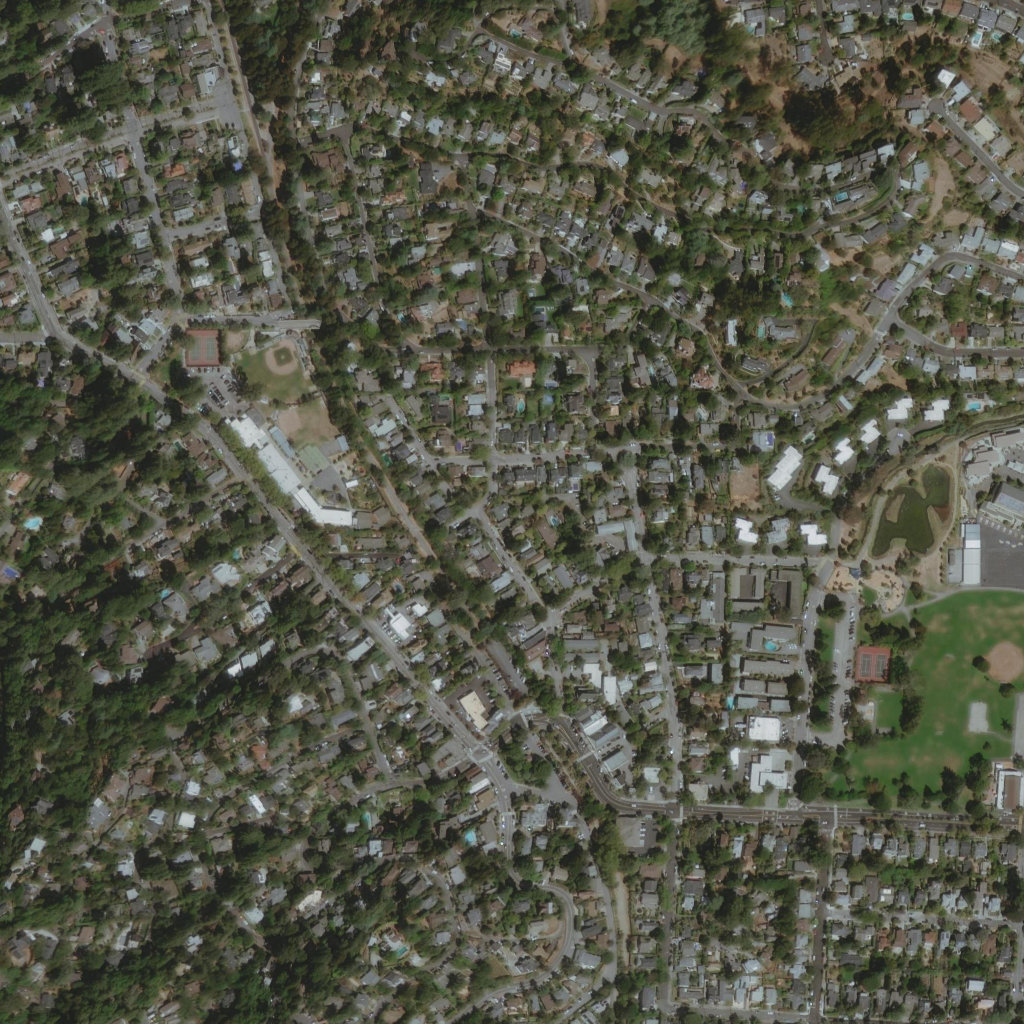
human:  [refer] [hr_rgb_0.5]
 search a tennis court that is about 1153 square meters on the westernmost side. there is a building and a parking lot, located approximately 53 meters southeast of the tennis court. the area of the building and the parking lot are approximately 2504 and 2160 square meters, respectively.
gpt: <box>[[18, 32, 21, 35, 0]]</box>

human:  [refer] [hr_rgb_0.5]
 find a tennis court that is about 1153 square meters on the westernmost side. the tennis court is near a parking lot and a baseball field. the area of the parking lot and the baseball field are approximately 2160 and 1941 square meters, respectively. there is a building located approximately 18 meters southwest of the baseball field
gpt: <box>[[18, 32, 21, 35, 0]]</box>